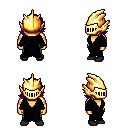
a pixel art fantasy rpg character, male body template, human, tanned skin, gray robe, teal pants, blue swoop hairstyle, gold helm, black shoes, four views (front, back, left, right), 2x2 character sprite sheet, small pixel art, hard edges, no anti-aliasing